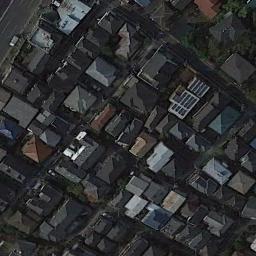
Label: residential